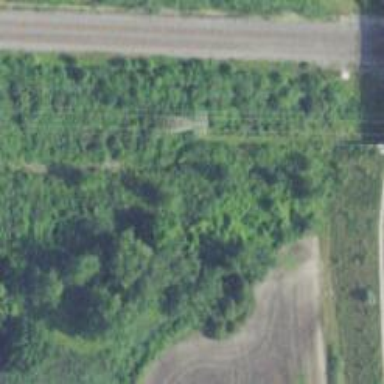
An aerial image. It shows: Disused railway.